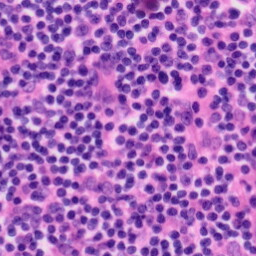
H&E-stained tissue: Tonsil